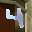
Label: 4